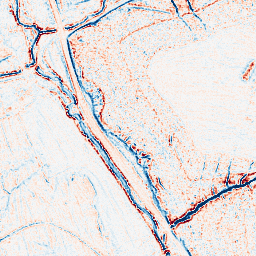
Category: classical
Decomposition family: uniform
Decomposition parameters: size: 5
Upsampling method: sinc_hamming
Upsampling parameters: scale: 4
kernel_size: 8
Upsampling scale: 4